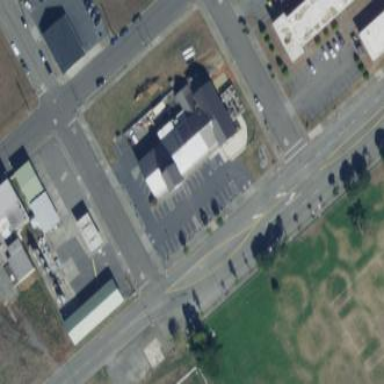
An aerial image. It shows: There is pub in the building.